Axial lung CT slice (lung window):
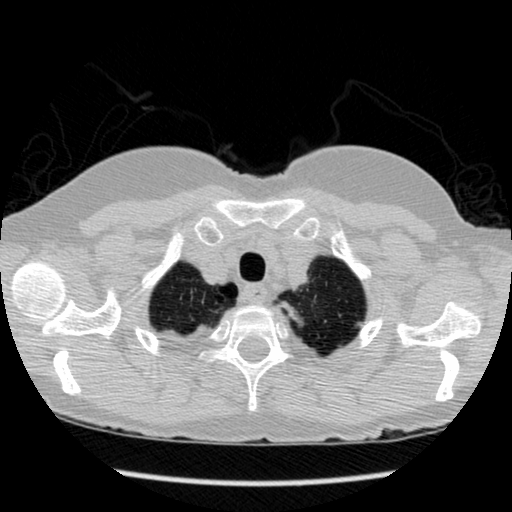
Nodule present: no